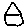
Label: house